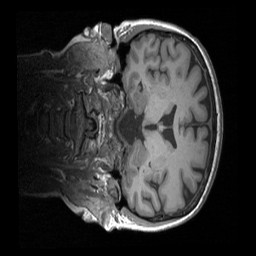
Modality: T1w
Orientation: coronal
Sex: female
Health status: ill
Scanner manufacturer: siemens
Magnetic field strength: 3 T
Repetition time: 1.66 s
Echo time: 0.00254 s